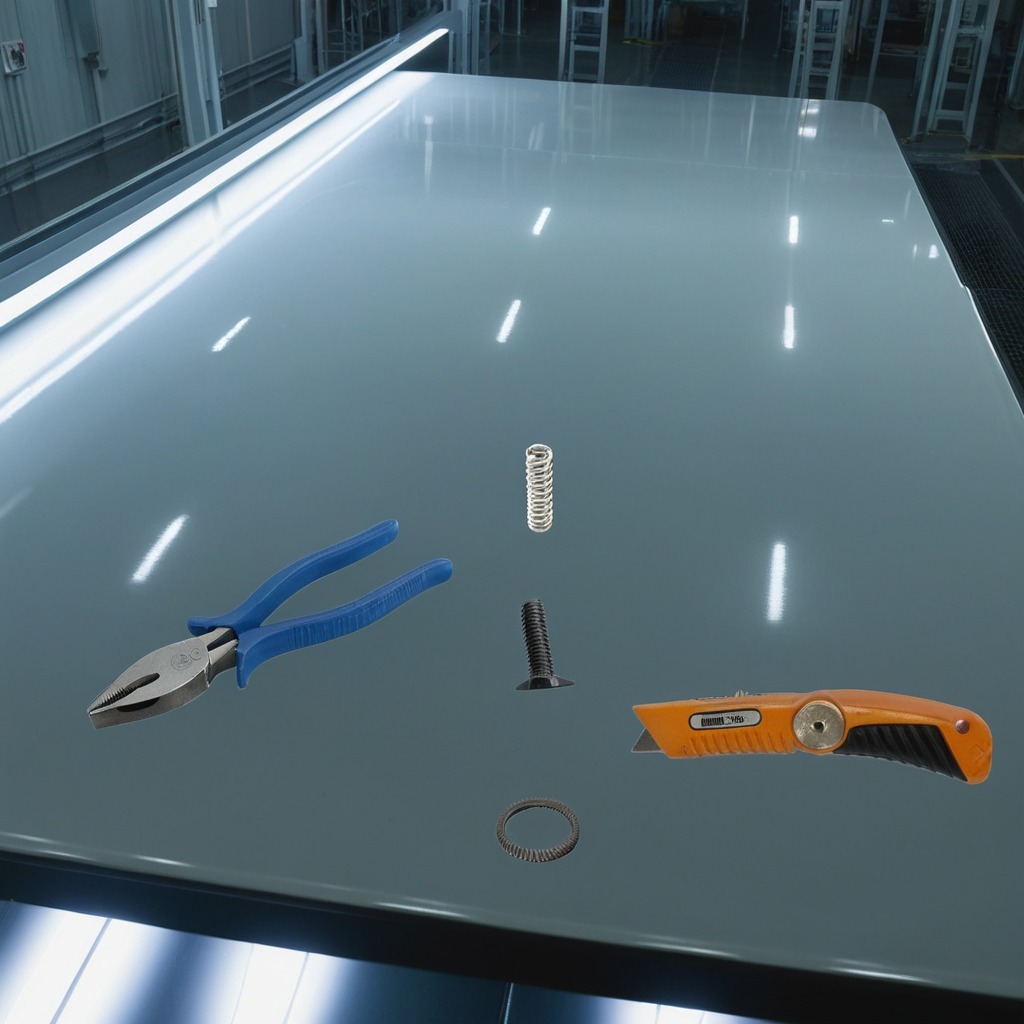
A coiled metal spring is lying on the table in the ship maintenance bay.